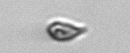
Label: Cryptophyta